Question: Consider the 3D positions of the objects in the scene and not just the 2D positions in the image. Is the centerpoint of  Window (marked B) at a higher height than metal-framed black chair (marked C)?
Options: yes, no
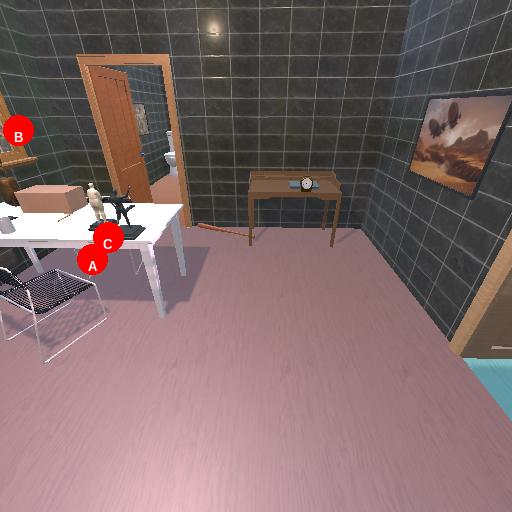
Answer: yes